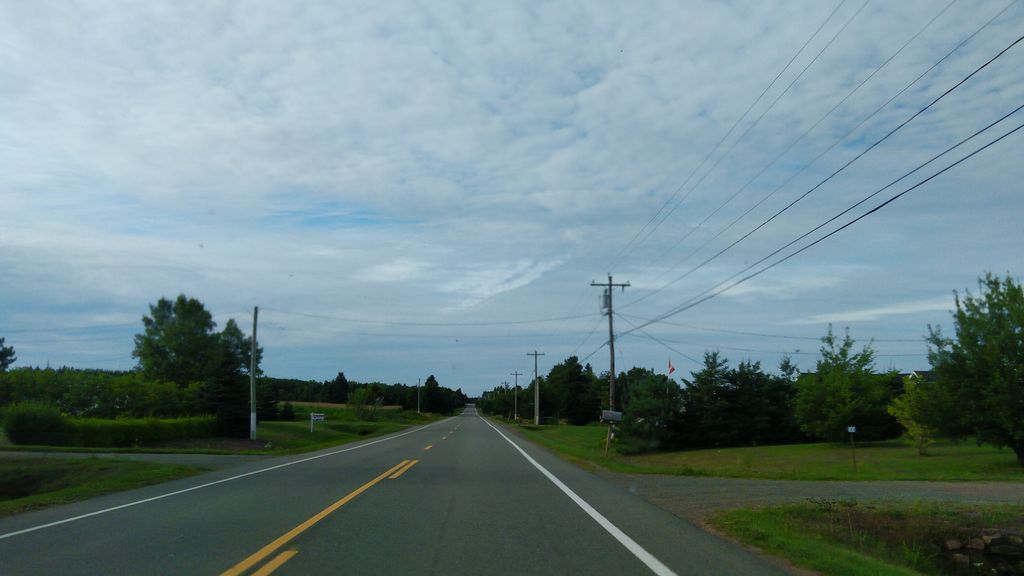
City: charlottetown